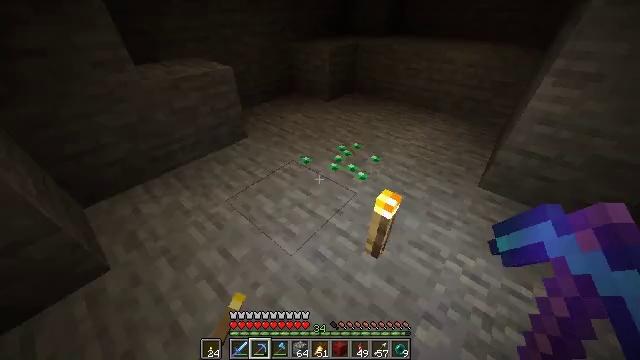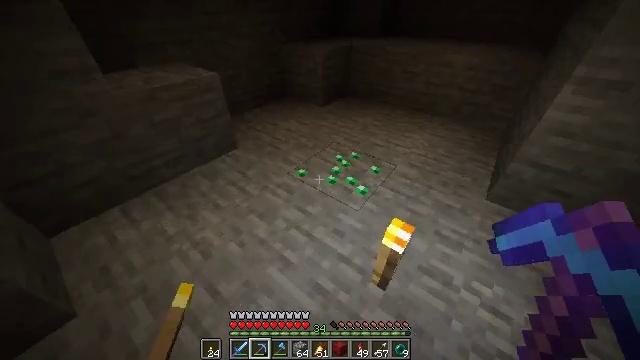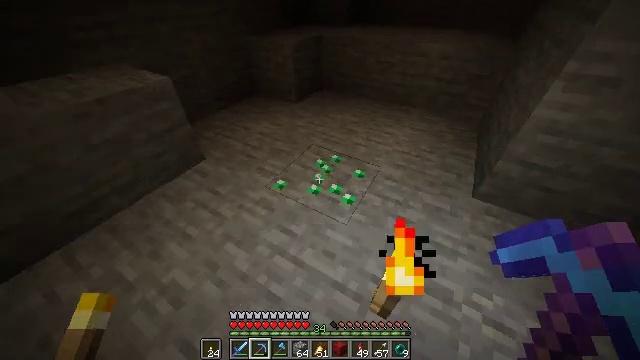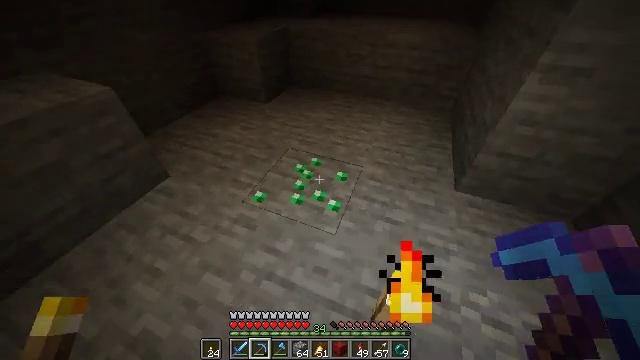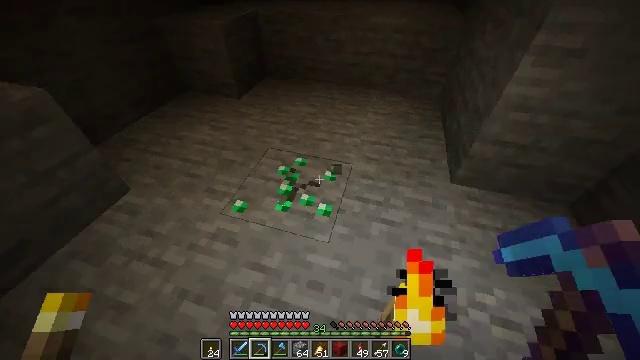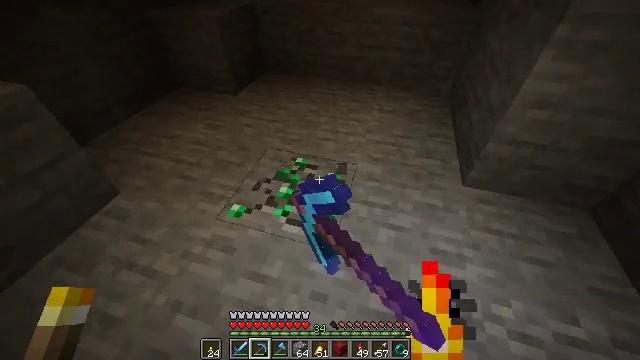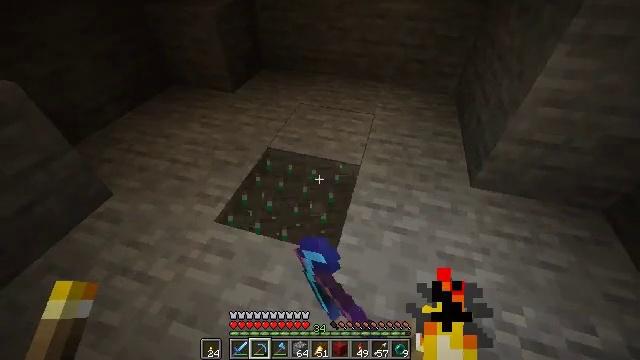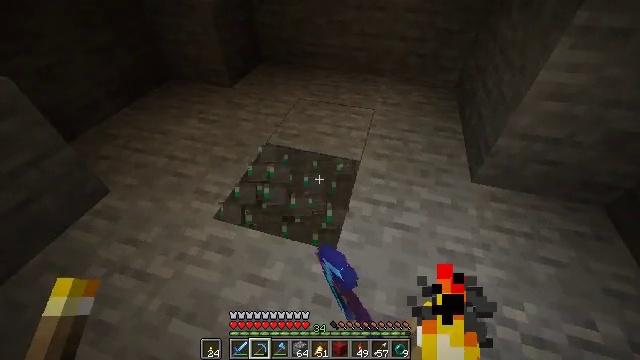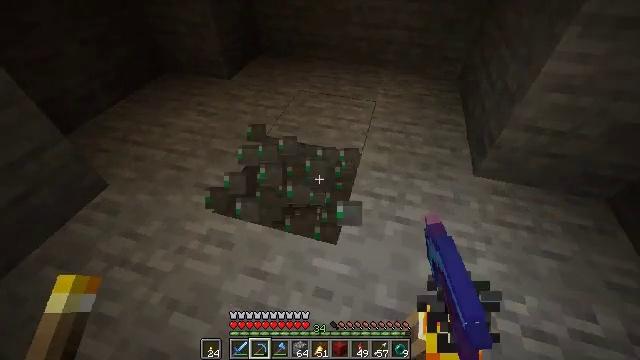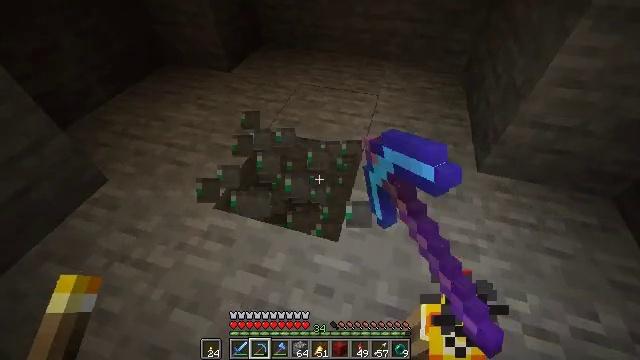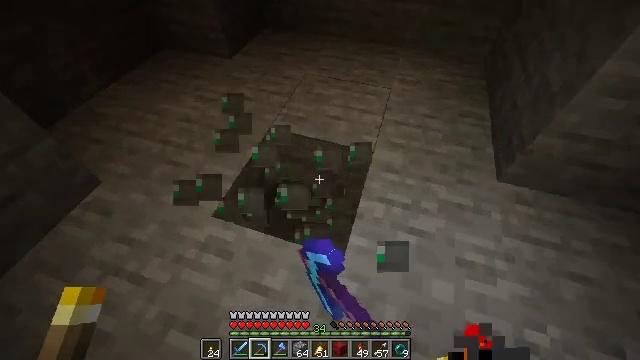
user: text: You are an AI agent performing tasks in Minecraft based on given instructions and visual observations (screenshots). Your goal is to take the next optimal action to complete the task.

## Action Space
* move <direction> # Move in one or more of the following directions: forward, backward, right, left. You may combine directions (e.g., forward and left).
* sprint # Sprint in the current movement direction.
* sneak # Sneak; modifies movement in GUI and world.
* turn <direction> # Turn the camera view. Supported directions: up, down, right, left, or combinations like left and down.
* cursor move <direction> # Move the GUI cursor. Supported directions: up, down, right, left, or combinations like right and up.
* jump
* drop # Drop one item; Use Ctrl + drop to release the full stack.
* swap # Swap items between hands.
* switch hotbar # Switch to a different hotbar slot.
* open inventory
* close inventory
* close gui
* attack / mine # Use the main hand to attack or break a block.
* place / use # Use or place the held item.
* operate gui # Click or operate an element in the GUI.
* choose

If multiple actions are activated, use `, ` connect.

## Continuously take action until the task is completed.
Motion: motion action
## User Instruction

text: Gather emerald ore with a pickaxe.
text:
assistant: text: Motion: move forward, turn right
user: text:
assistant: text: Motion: move forward, turn right and down
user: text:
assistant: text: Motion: turn right and down
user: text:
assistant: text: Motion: turn right, attack / mine
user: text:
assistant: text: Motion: attack / mine
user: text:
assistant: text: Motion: attack / mine
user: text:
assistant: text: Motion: attack / mine
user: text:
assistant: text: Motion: turn down, attack / mine
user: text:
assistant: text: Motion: move forward, turn down, attack / mine
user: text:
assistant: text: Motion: move forward, turn left and down, attack / mine
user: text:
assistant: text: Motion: no_op